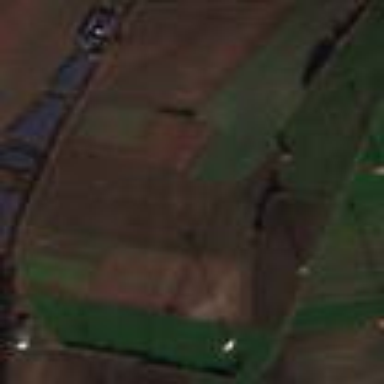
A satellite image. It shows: View of farmland.